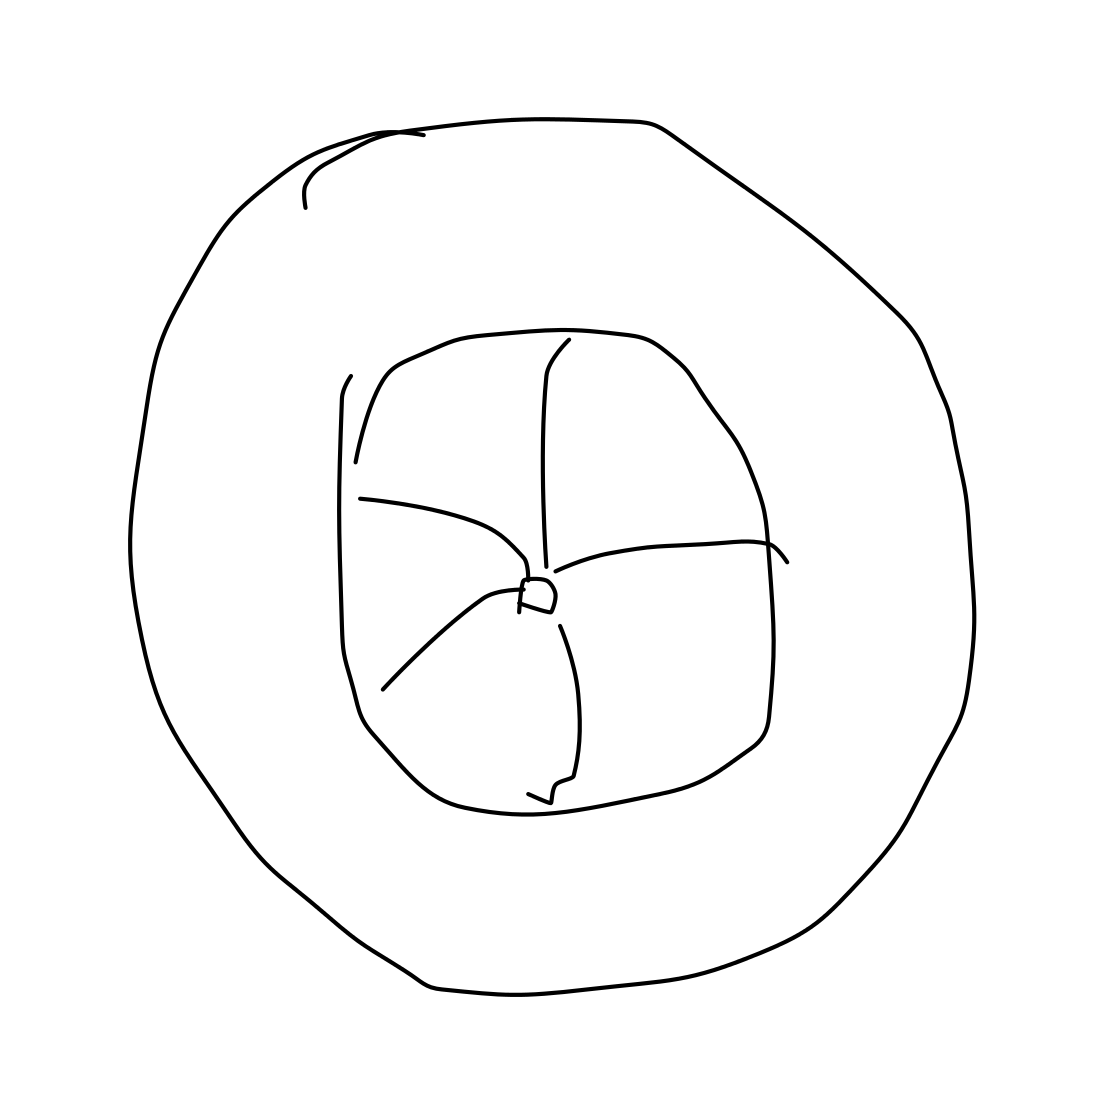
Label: tire